Aerial crown-view tile of a tropical tree (Barro Colorado Island, Panama), acquired 20250317:
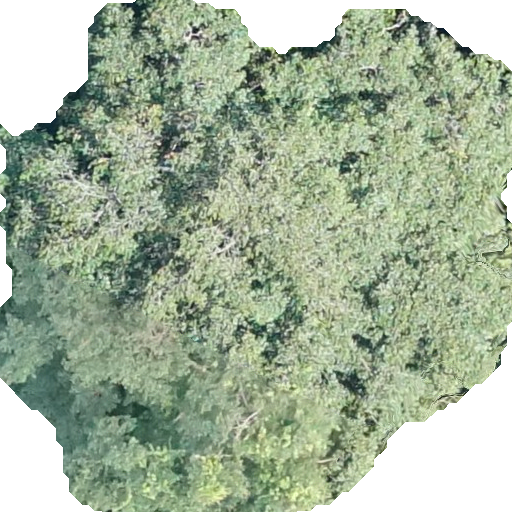
Species: Chrysophyllum cainito
GBIF accepted scientific name: Chrysophyllum cainito
Crown area: 327.467 m²